Field crop: tomato
Growth stage: 1
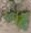
Species: solanum